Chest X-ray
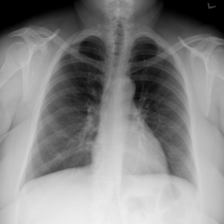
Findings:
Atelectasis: negative
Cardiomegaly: negative
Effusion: negative
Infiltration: negative
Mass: negative
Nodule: negative
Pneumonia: negative
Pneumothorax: negative
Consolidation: negative
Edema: negative
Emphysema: negative
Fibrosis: negative
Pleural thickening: negative
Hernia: negative